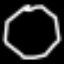
Label: octagon